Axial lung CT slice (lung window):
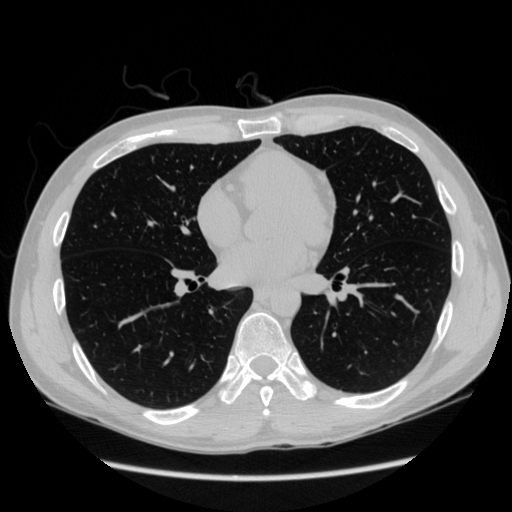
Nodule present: no